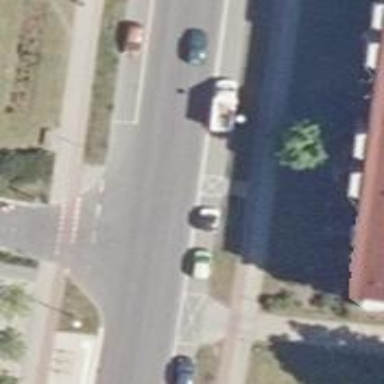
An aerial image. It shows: Tertiary road with separate asphalt sidewalks and cycleway.